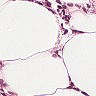
Metastatic tissue present: no